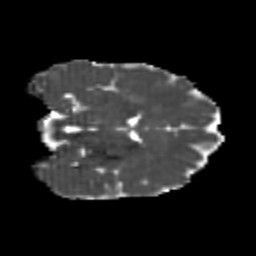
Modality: MD
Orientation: coronal
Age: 26
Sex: female
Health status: healthy
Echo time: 0.074 s